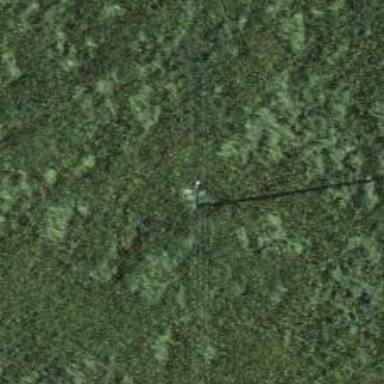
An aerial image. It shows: Minor power line.